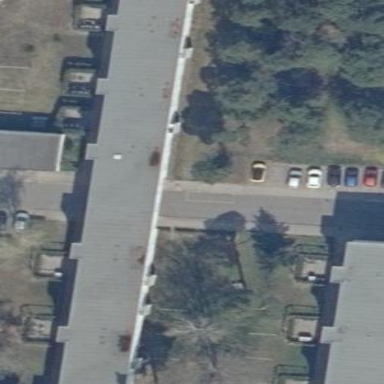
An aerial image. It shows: Residential building with apartments. It has flat roof.